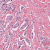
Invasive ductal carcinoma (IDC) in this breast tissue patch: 1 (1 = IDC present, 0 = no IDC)